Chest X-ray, PA view. Patient: 61 years old, sex M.
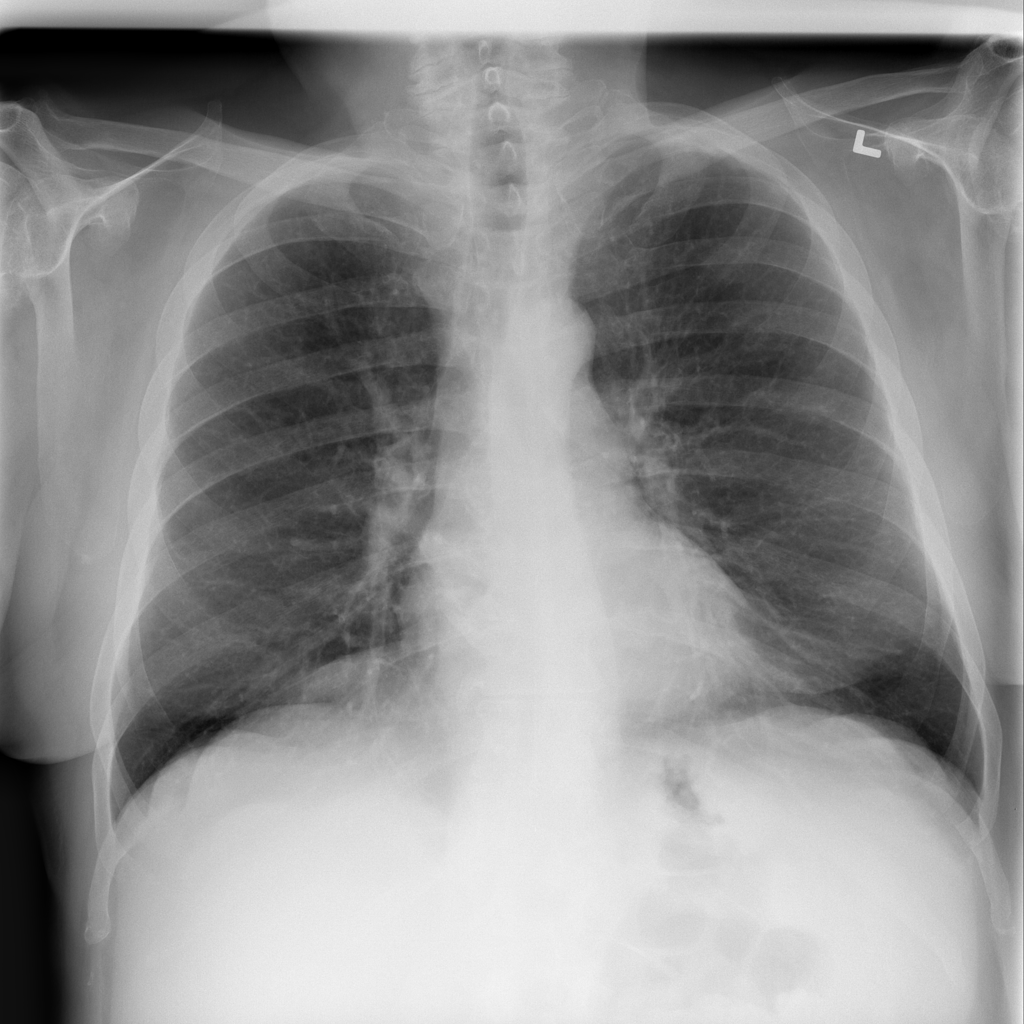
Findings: No Finding